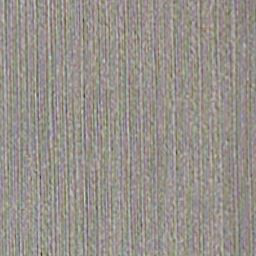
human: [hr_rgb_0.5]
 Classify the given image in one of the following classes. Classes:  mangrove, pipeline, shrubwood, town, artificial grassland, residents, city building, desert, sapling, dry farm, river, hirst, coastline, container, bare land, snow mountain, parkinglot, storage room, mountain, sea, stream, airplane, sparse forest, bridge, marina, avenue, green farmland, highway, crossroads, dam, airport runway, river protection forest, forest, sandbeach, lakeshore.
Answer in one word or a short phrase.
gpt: dry farm